Question: I'm currently trying to produce a spreadsheet as follows, but on a much larger scale:

On the left is a table detailing manager's monthly sales, and on the right is a simple summation. Not quite as simple as I thought though!
The formula I need to calculate a managers sales has to say:
-
The general idea I came up with was, for H3 ('Bob''s sales):
'''
SUMIF(D3:E7, INDIRECT(ADDRESS( ROW();COLUMN()-1))....
'''
How to make the INDIRECT conditional?
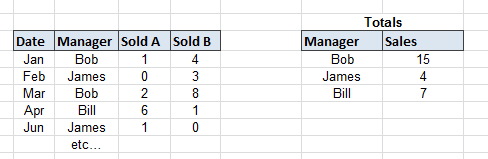
Answer: Well, the simplest would be:
'''
=SUMIF(C:C, G4, D:D) + SUMIF(C:C, G4, E:E)
'''
Where G4 is in the second table and contains the manager's name.